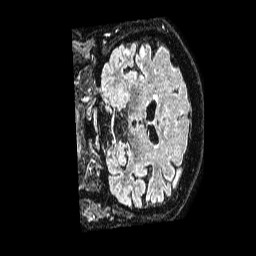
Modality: FLAIR
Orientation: coronal
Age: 62
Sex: female
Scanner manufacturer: philips
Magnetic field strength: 1.5 T
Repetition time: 4.8 s
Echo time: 0.38 s